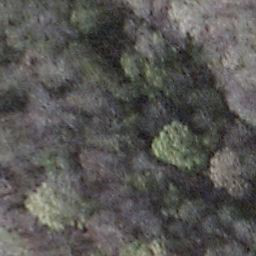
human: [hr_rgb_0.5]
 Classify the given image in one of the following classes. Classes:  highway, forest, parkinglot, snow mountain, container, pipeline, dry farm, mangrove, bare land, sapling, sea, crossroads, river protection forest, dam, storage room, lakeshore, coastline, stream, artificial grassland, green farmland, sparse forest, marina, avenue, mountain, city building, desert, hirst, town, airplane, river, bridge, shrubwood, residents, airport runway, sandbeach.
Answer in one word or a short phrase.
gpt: shrubwood